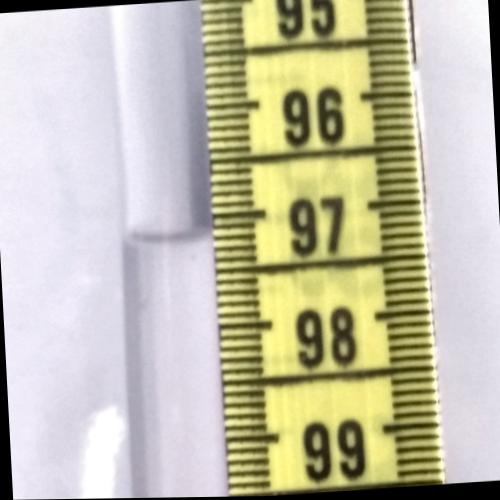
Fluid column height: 97.2 cm